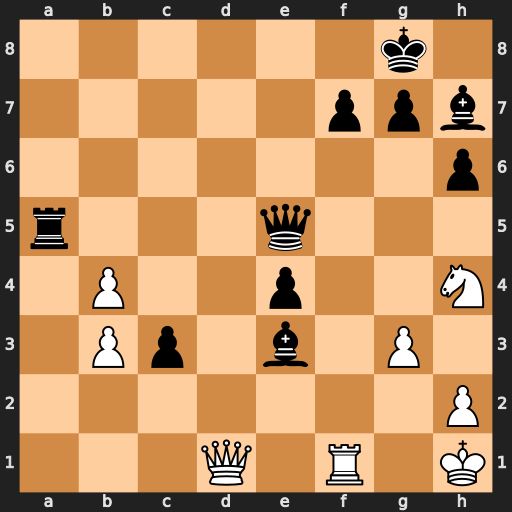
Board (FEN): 6k1/5ppb/7p/r3q3/1P2p2N/1Pp1b1P1/7P/3Q1R1K
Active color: w
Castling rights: -
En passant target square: -
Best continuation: Qd8+ Qe8 Qxe8#